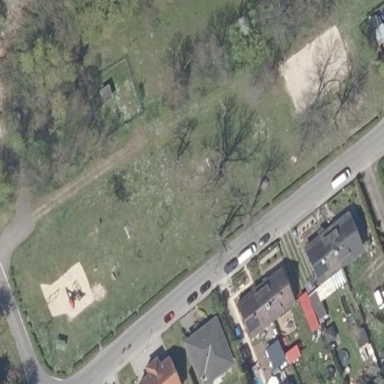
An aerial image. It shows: Playground area for leisure activities on the land.